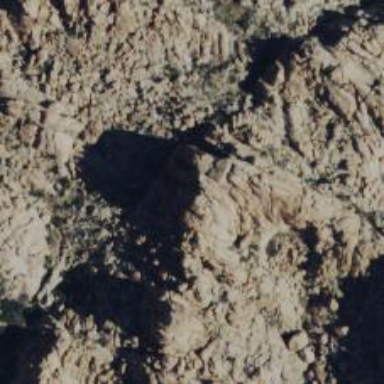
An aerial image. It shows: Cliff in nature.